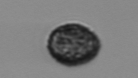
Label: Pseudochattonella_farcimen